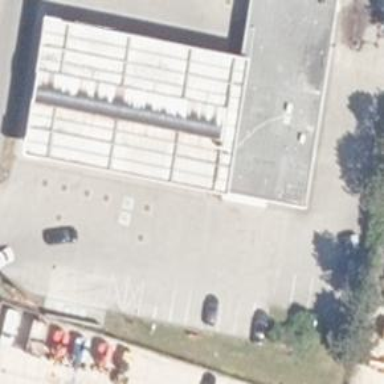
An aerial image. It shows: View of roof of building.